高一 · 度量几何学
下列程序框图中表示已知直角三角形两直角边 $a, b$, 求斜边 $c$ 的算法的是 ( )
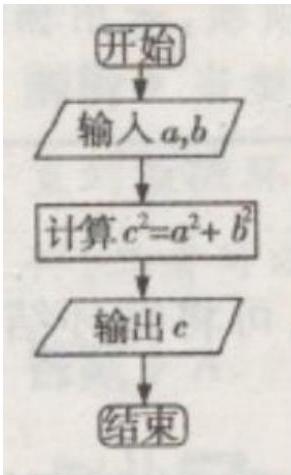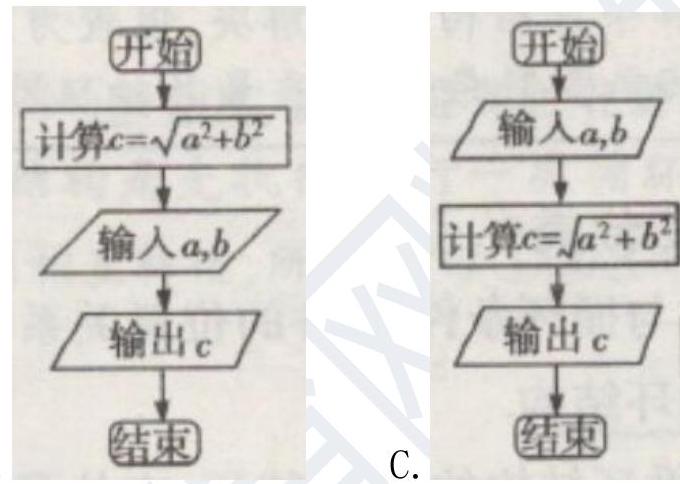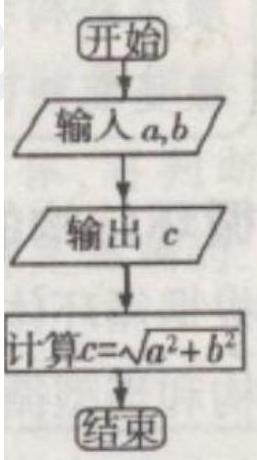
A.

B.

D.

答案: C
解析: 画程序框图时, 应先输入 $\mathrm{a}, \mathrm{b}$, 再计算 $\mathrm{c}=\sqrt{a^{2}+b^{2}}$, 最后输出 $\mathrm{c}$.